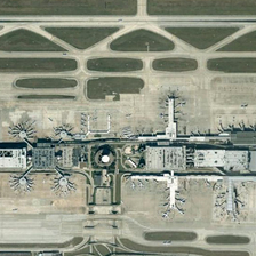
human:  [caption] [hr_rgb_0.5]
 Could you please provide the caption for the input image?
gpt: this airport has a long narrow building surrounded by star like buildings .

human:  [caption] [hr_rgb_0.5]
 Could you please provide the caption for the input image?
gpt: the strip shaped airport is next to runways and viaducts .

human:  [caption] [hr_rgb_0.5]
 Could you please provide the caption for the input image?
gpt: the passenger termial building sits parallel with three runways .

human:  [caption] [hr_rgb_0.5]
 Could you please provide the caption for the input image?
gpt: a large terminal with flight strip .

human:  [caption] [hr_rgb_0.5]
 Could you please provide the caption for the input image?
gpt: many planes are parked around a long rectangular building in an airport .